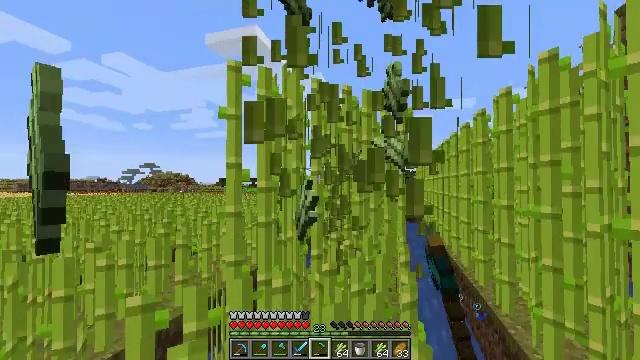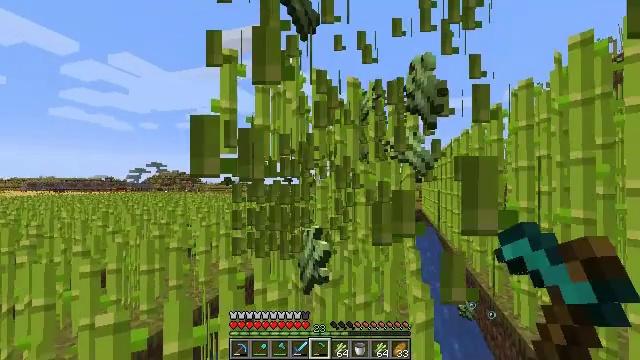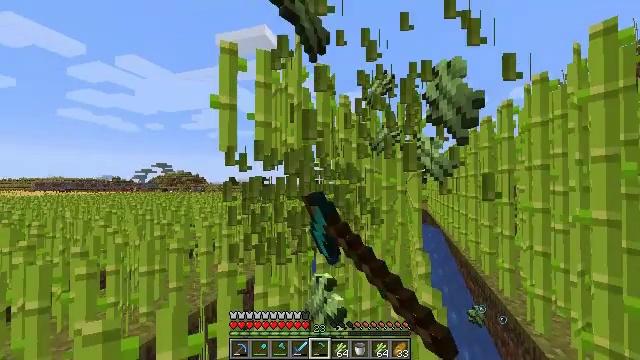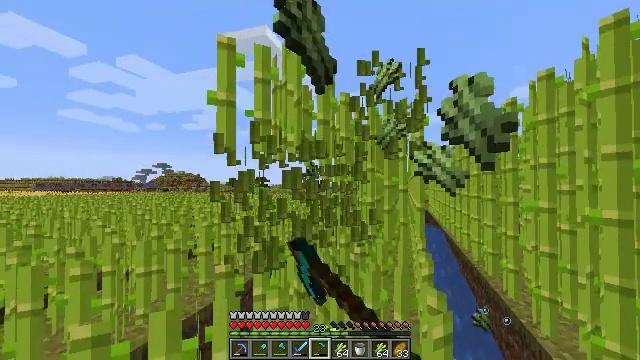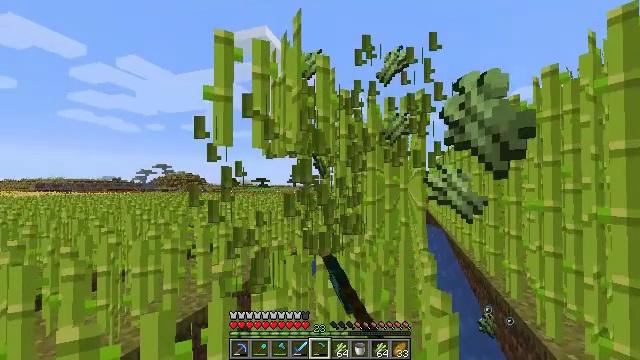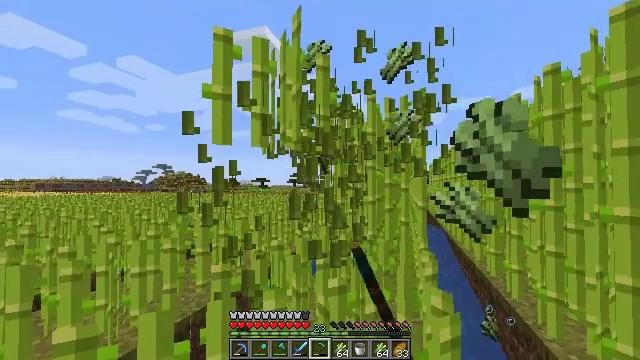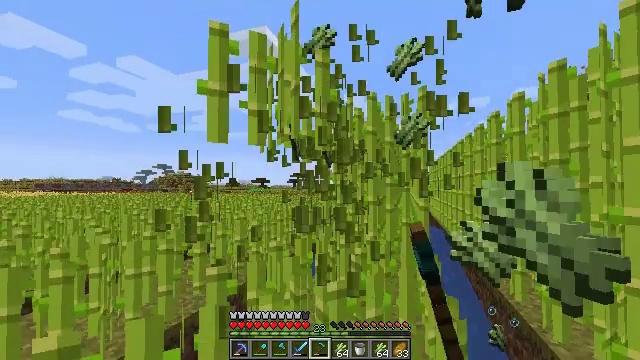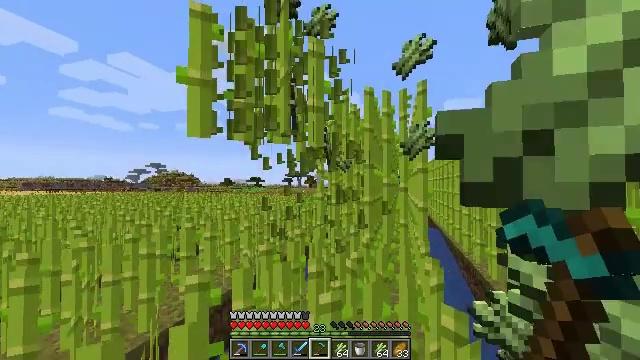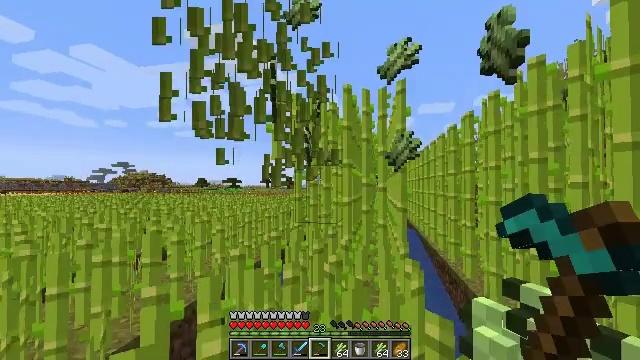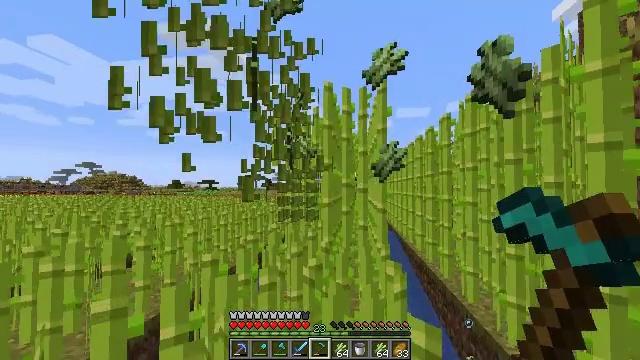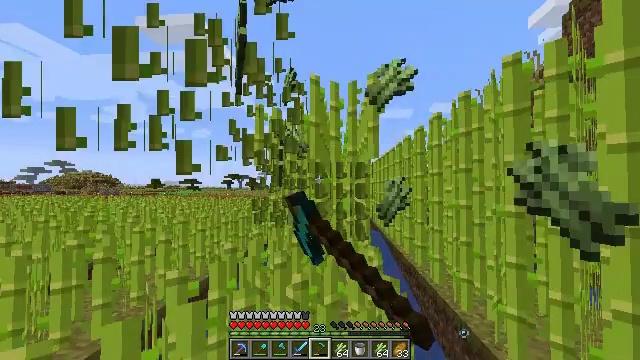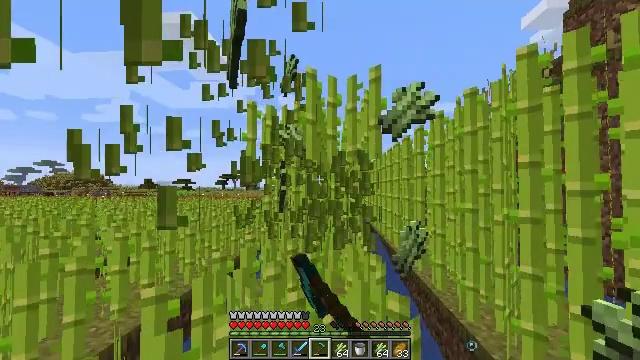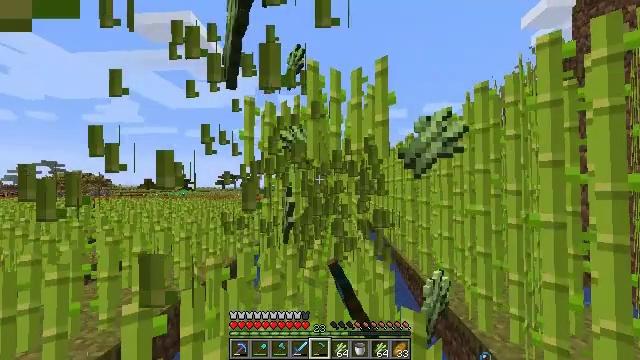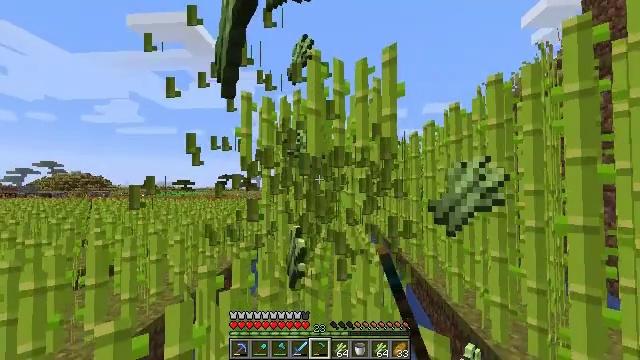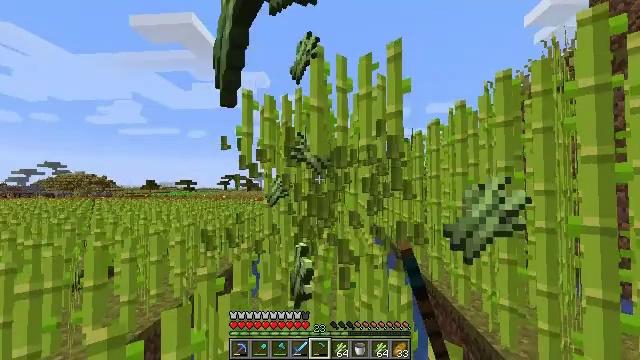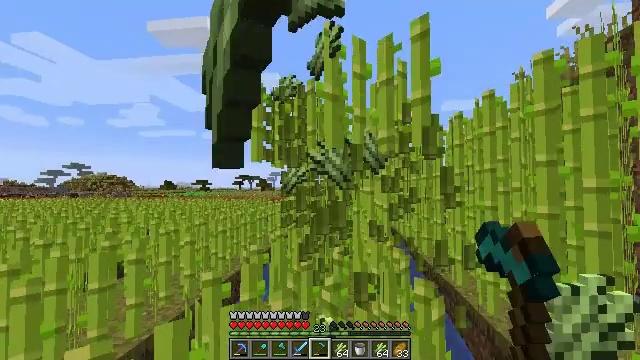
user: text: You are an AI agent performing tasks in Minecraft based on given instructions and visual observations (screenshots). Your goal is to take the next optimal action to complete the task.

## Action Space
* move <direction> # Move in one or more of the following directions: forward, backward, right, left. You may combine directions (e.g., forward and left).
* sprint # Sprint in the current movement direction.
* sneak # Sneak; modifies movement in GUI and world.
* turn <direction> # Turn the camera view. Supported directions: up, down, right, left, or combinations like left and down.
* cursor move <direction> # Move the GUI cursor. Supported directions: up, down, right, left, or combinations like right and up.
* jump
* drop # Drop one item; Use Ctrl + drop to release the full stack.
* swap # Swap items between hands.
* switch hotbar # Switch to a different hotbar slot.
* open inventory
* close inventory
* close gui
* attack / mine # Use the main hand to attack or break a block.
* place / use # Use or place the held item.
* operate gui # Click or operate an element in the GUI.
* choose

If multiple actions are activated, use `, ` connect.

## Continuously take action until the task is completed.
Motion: motion action
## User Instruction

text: Harvest sugar cane from the plant.
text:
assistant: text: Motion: move forward, turn left, attack / mine
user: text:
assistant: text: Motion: attack / mine
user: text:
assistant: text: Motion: attack / mine
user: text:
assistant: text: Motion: attack / mine
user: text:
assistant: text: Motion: attack / mine
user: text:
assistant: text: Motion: move forward, attack / mine
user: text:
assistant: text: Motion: move forward, turn right, attack / mine
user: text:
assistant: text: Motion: move forward, turn right, attack / mine
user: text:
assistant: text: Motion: move forward, turn right, attack / mine
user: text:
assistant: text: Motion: move forward, turn right, attack / mine
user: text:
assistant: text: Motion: move forward, turn right, attack / mine
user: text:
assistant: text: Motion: move forward, attack / mine
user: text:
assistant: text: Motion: move forward, attack / mine
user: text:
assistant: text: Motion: move forward, attack / mine
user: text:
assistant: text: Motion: move forward, turn left, attack / mine
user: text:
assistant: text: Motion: move forward, turn left, attack / mine
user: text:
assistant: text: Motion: move forward, attack / mine
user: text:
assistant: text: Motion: move forward, attack / mine
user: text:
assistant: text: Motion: move forward and move right, attack / mine
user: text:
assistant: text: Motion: move forward and move right, turn right, attack / mine
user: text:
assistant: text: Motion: move forward and move right, turn right, attack / mine
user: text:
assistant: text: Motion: move forward and move right, turn right, attack / mine
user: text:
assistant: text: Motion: move forward, attack / mine
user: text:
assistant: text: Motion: move forward, attack / mine
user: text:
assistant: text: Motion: move forward, turn left, attack / mine
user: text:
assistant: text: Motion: move forward, turn left, attack / mine
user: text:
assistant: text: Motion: move forward, turn left, attack / mine
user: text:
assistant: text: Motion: move forward, turn left, attack / mine
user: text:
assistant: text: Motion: move forward, turn left, attack / mine
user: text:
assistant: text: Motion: move forward, turn left, attack / mine